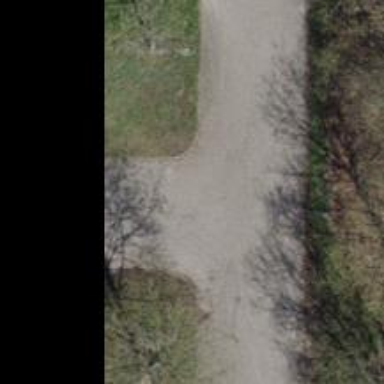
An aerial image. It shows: Paved parking aisle serving as service road.